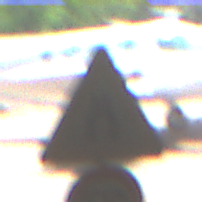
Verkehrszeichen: VerengteFahrbahn
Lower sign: Geschwindigkeit50
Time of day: Midday
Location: Indoor (Urban)
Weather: NotSpecified
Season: NotSpecified
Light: Natural